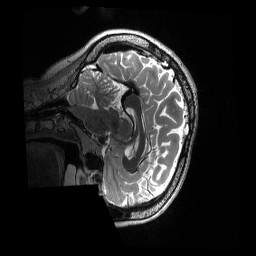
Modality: T2w
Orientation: sagittal
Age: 37
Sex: female
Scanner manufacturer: siemens
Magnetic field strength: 3 T
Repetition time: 3.2 s
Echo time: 0.563 s